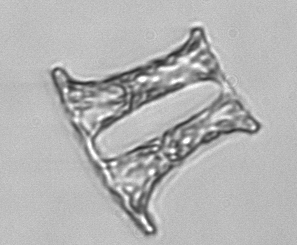
Label: Eucampia